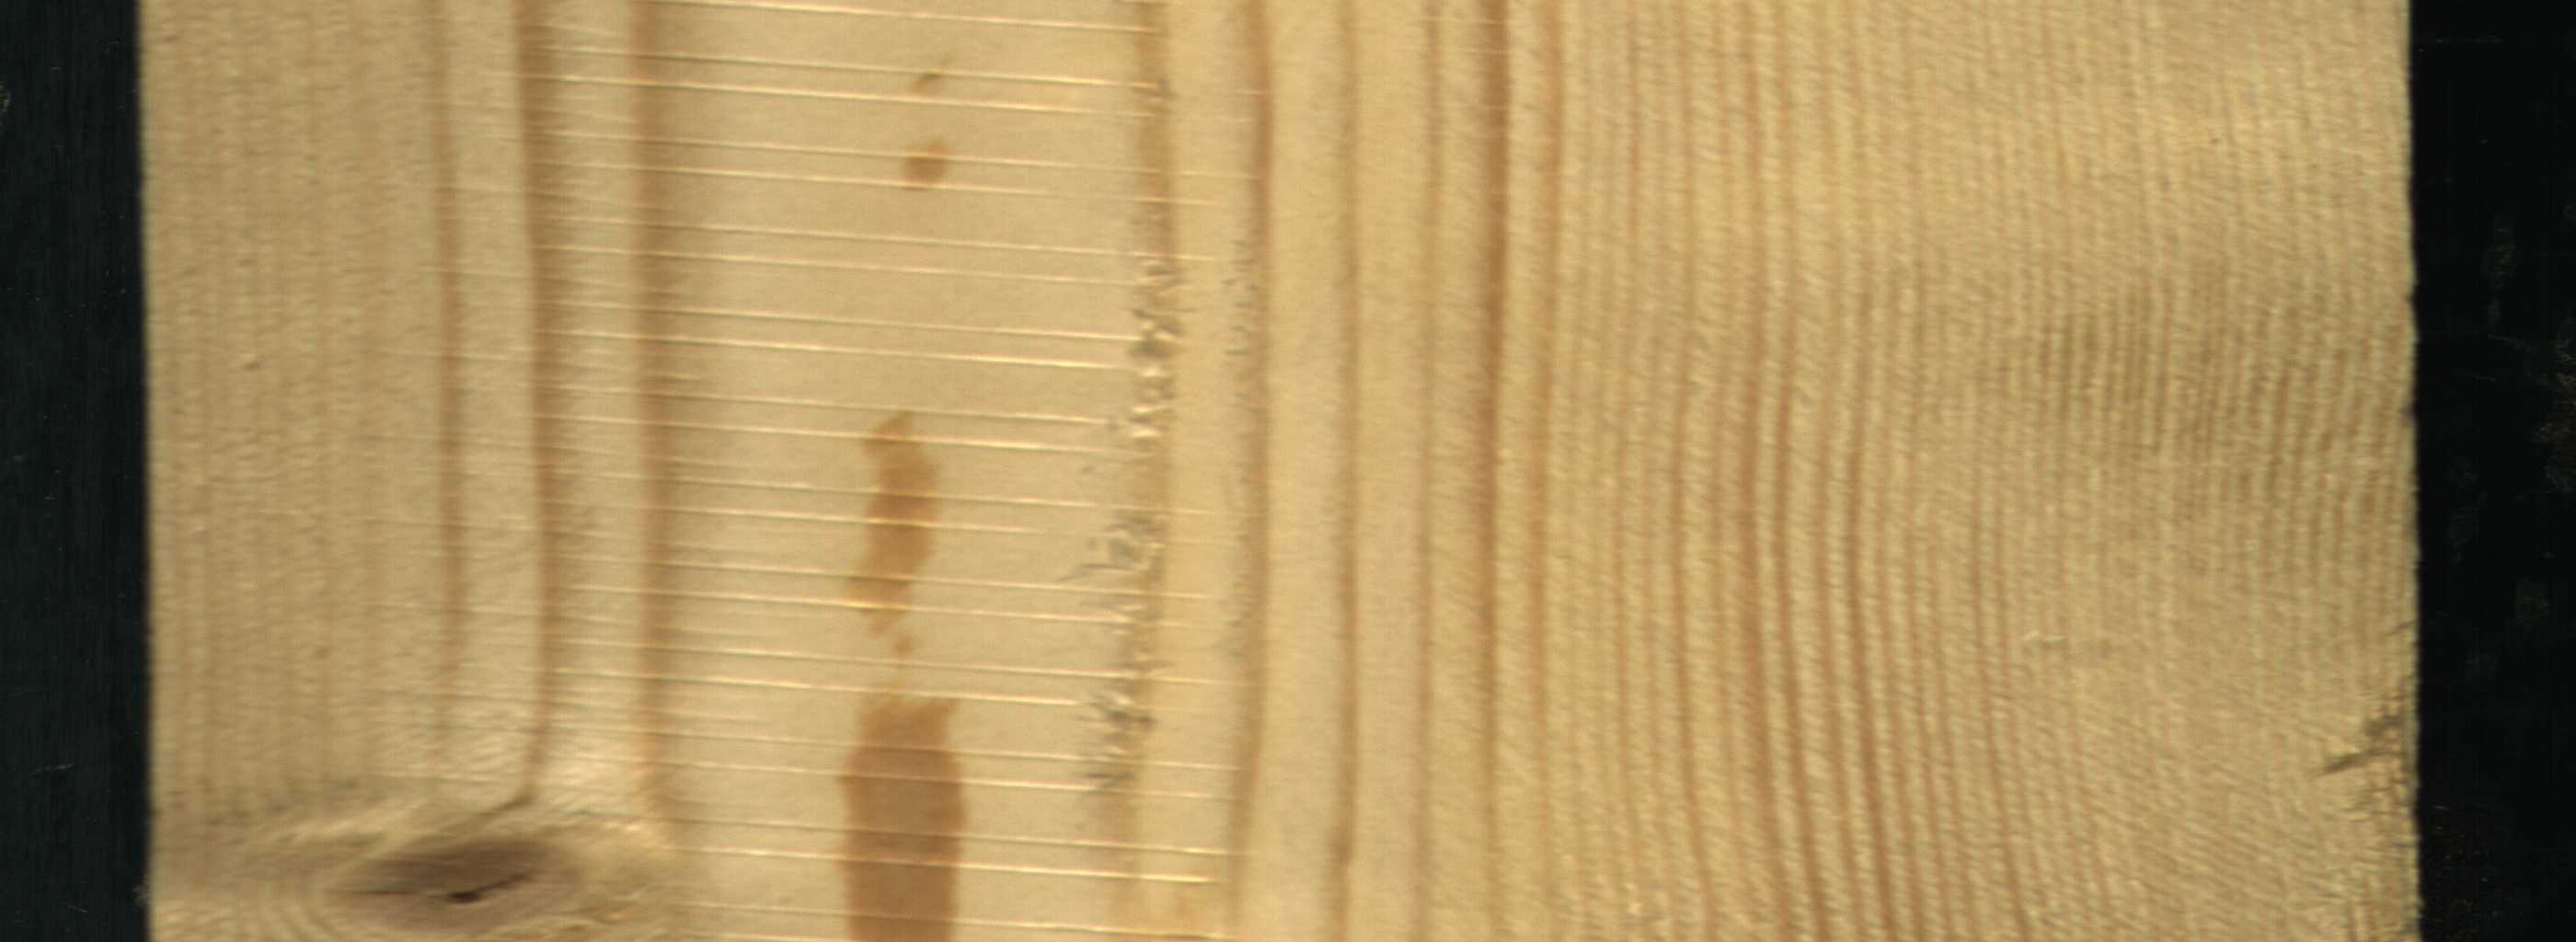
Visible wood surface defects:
resin
Quartzity
Live_Knot